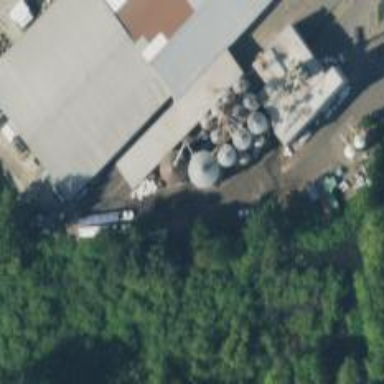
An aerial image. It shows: Silo.